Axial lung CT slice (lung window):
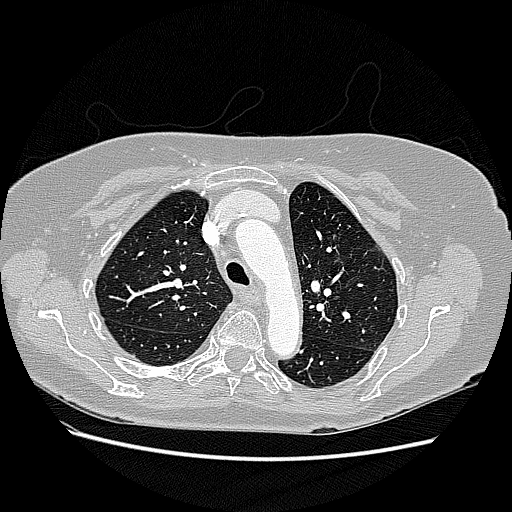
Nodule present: no